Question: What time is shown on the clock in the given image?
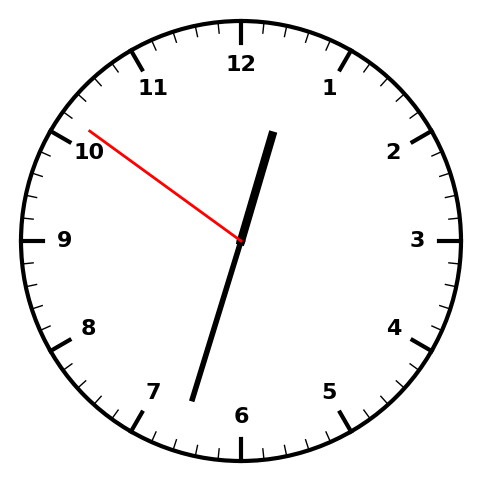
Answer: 12:32:51